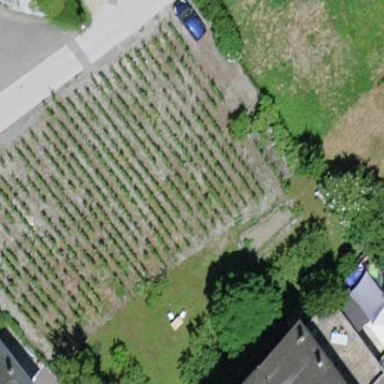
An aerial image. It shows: Vineyard where grapes are grown.